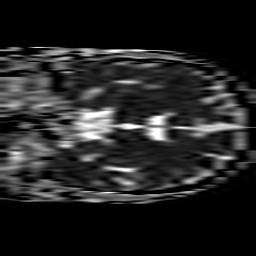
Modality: ADC
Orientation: coronal
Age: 62
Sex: male
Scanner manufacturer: philips
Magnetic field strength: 3 T
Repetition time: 3.208 s
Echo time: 0.076 s